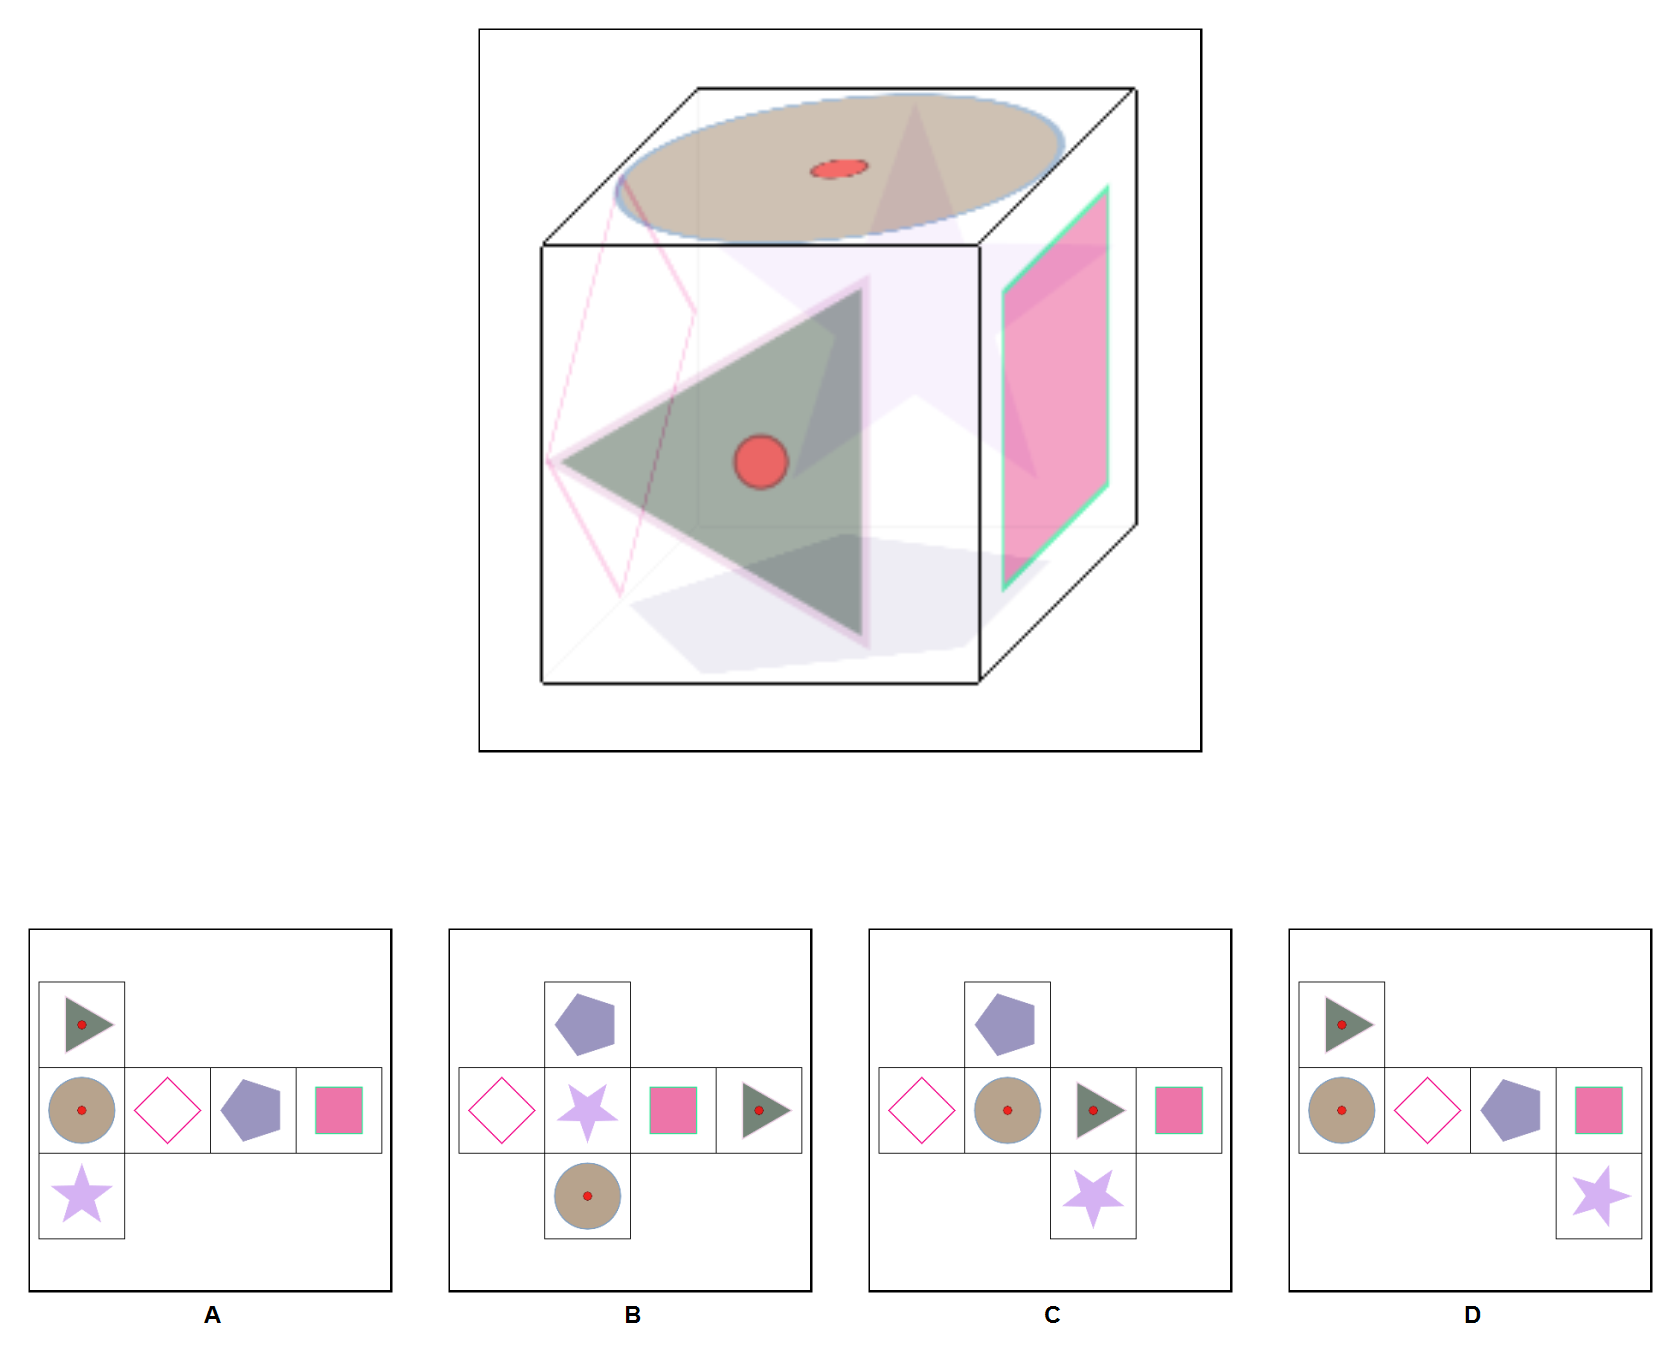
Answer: C